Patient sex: M
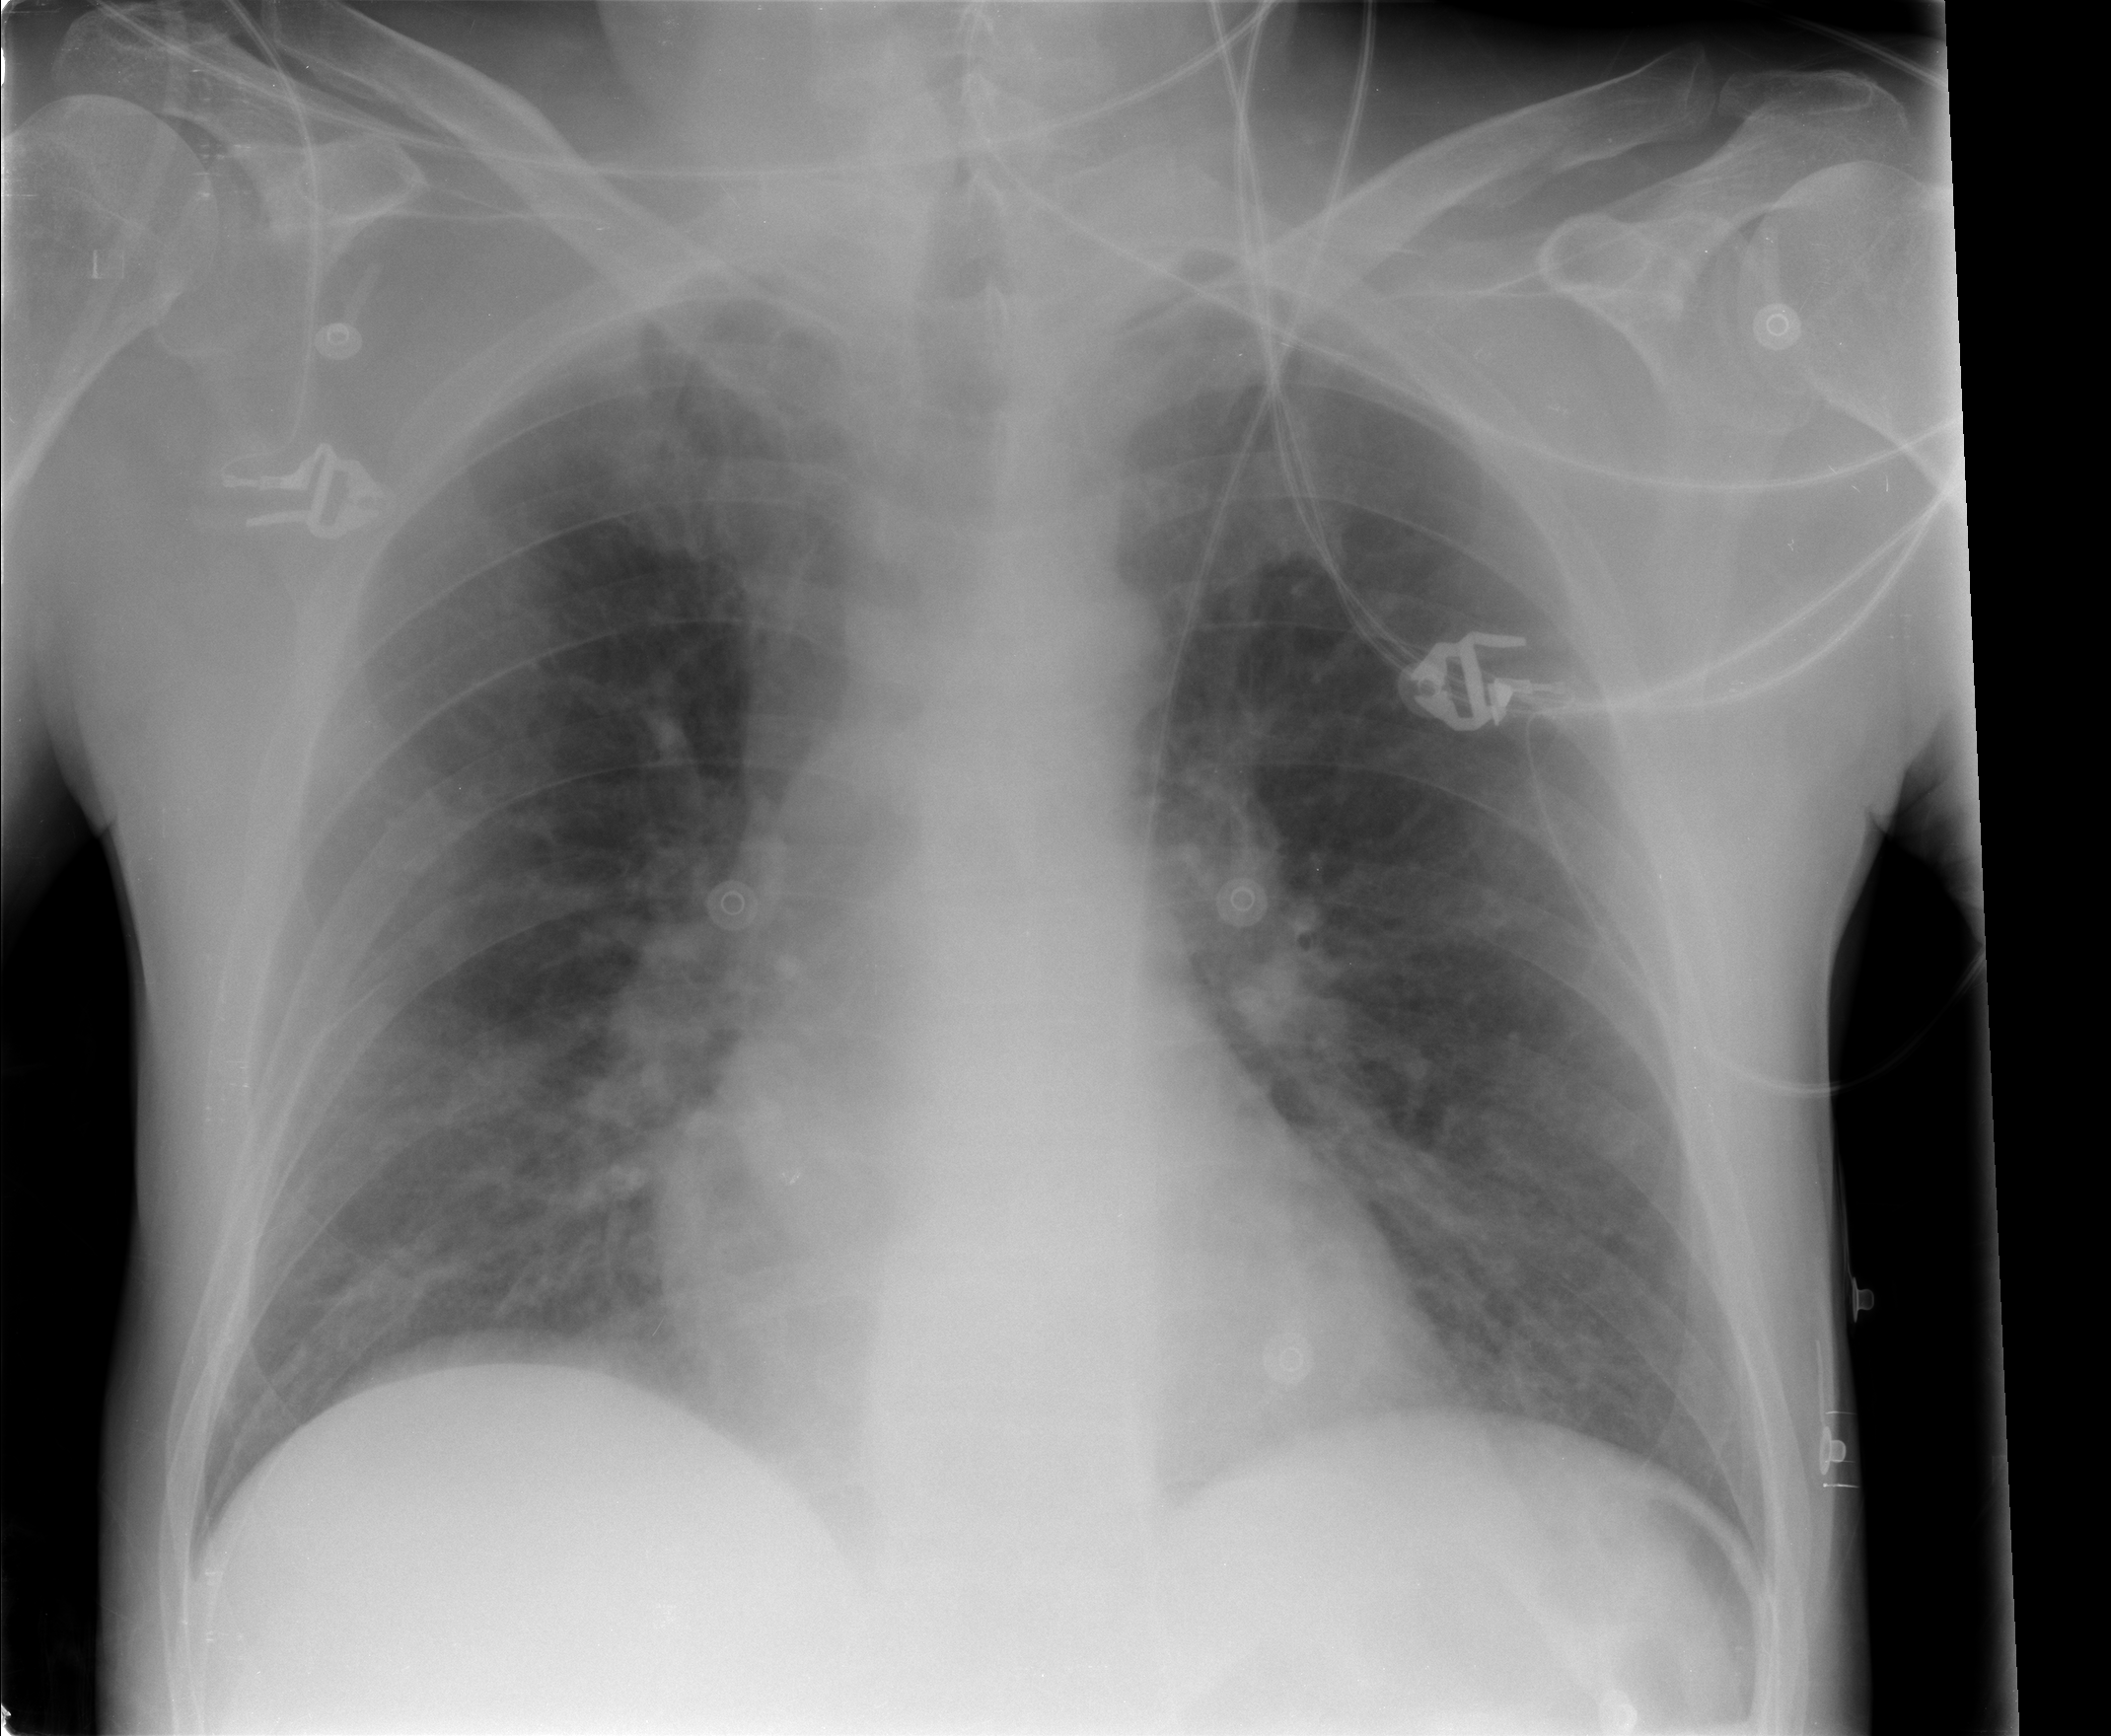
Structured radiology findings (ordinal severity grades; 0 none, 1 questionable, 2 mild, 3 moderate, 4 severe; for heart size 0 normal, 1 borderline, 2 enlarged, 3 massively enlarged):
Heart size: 0
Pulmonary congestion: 0
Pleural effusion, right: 0
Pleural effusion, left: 0
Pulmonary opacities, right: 1
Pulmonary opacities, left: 0
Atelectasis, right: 0
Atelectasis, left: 0